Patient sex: M
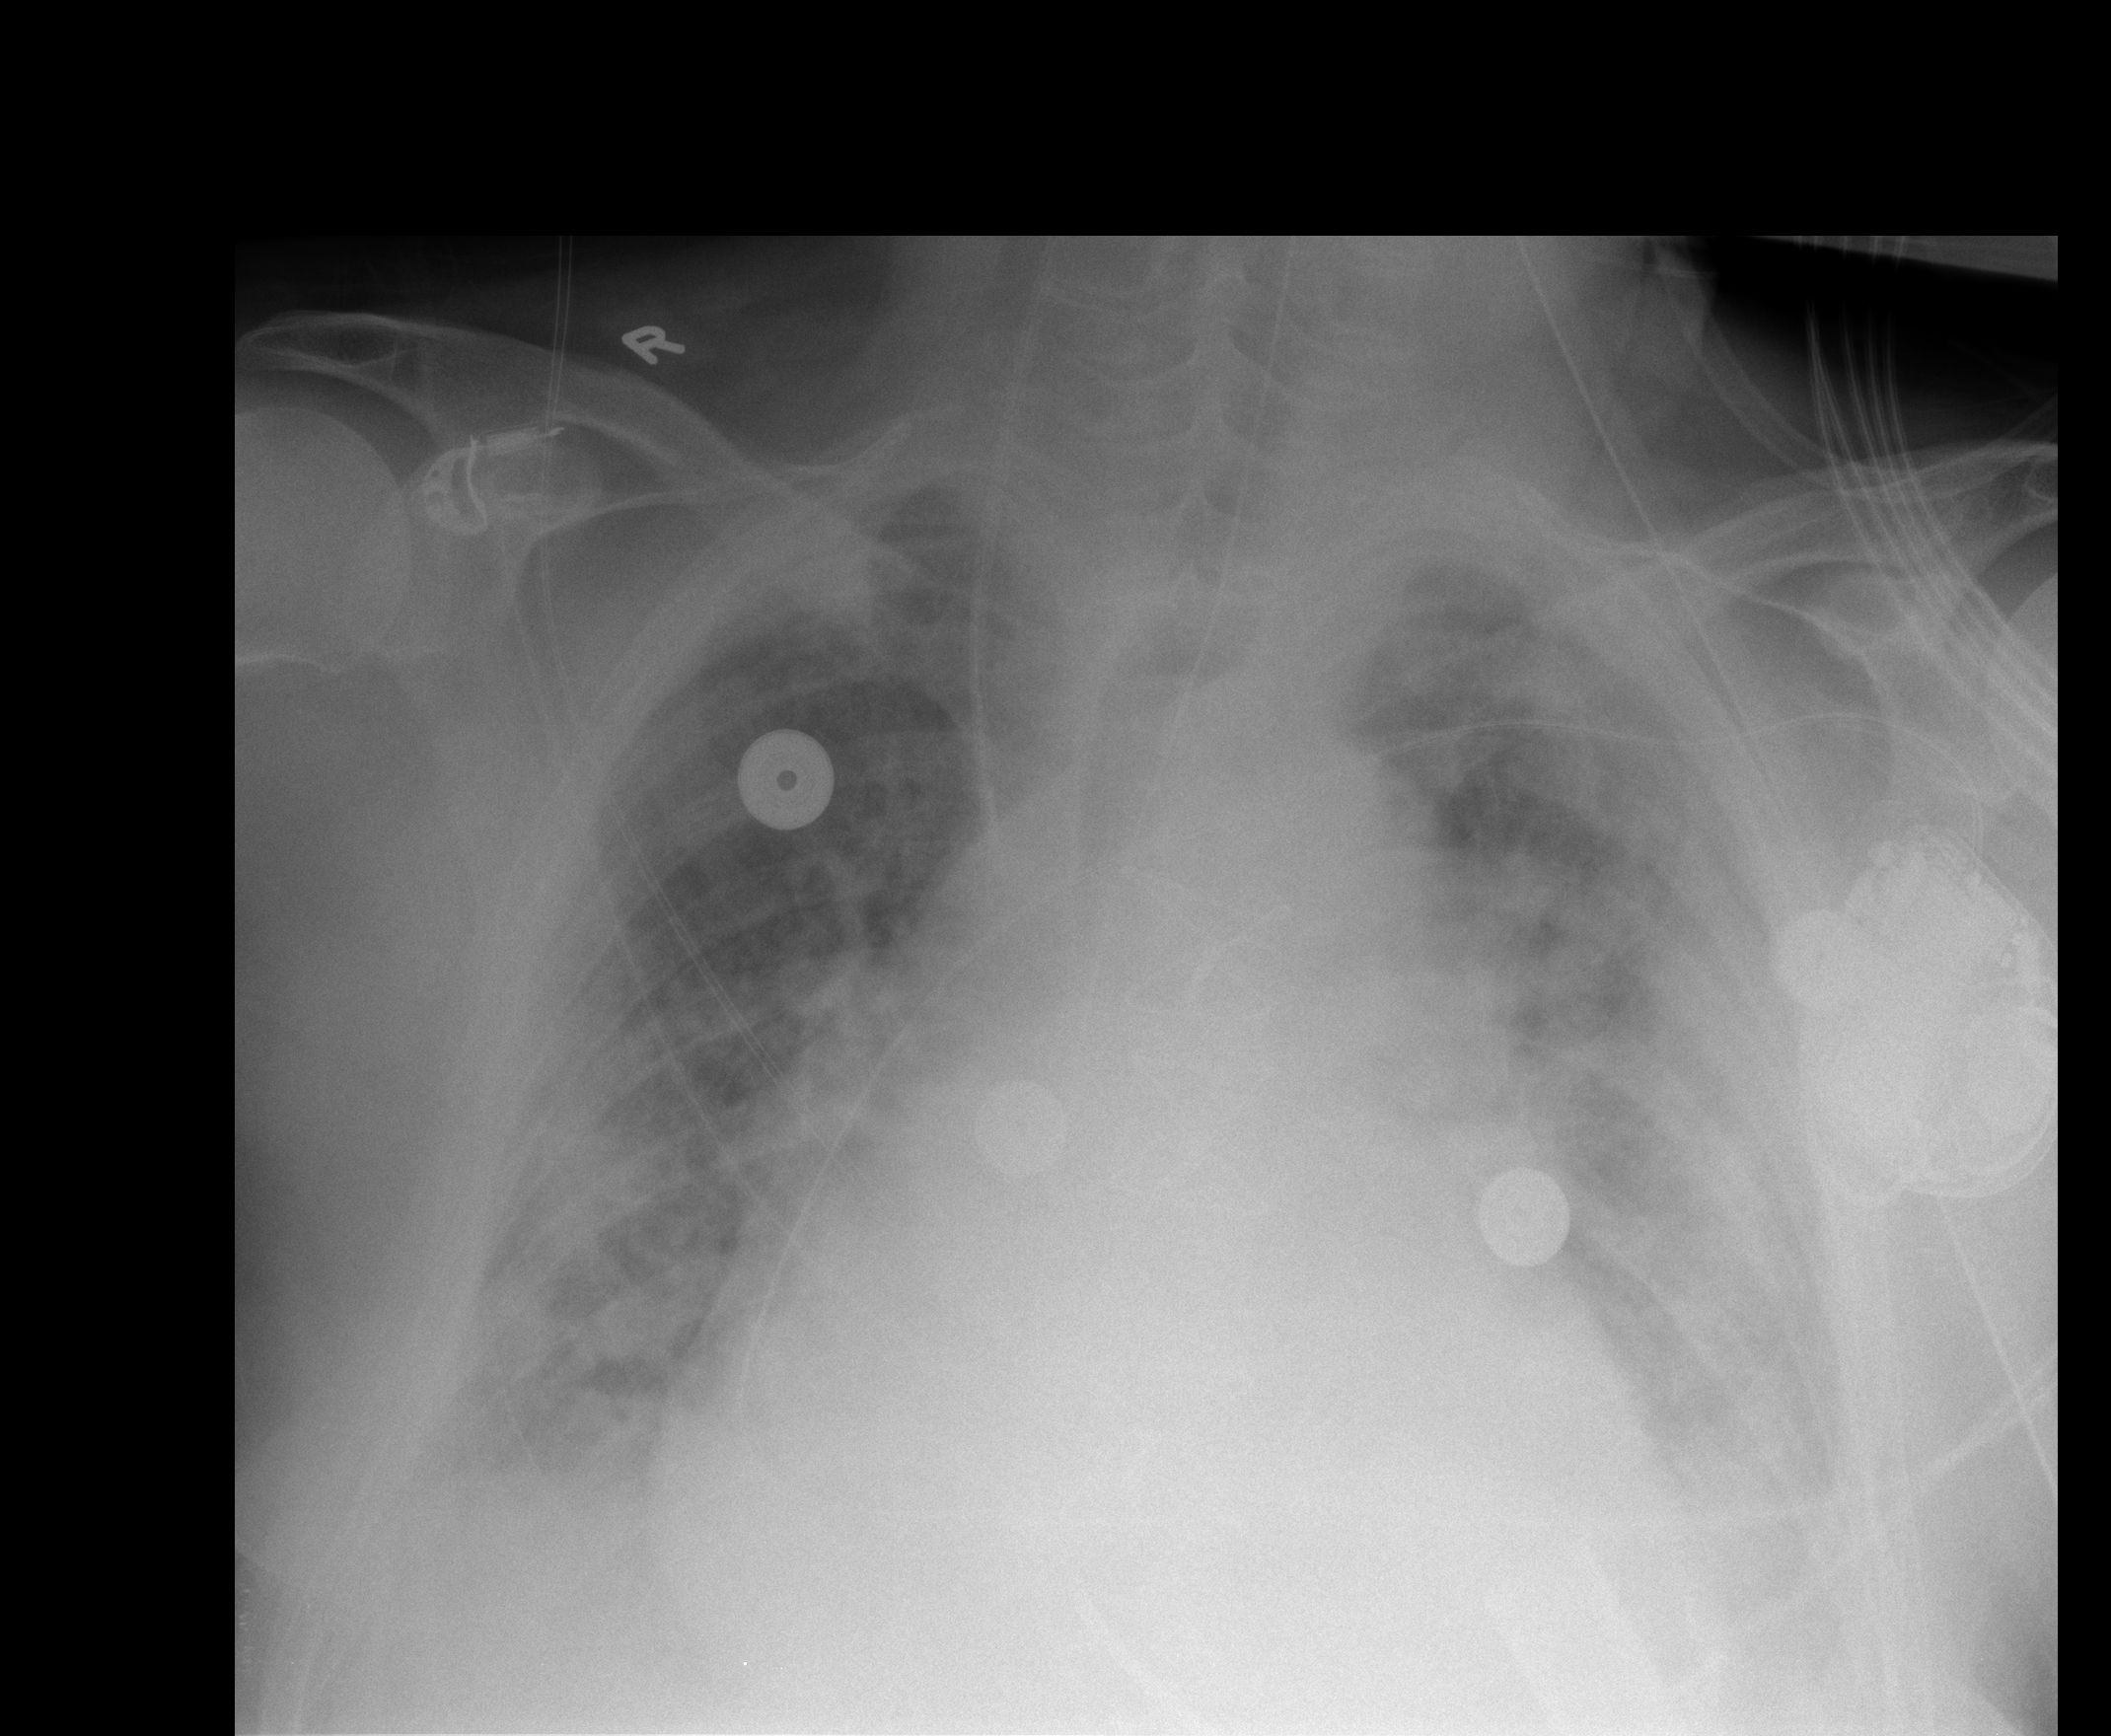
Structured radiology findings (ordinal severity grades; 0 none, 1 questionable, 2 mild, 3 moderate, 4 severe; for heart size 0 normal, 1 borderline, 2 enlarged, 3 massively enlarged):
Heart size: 2
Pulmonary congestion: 2
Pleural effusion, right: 1
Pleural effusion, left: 2
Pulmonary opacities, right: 3
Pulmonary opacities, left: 3
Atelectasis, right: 0
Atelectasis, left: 0